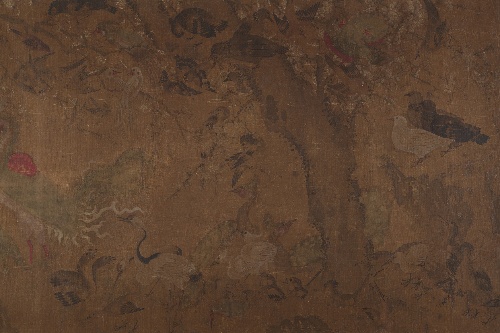
Artist: Unidentified artist
Object type: Handscroll
Classification: Paintings
Medium: Handscroll; color on silk
Culture: China
Period: Ming dynasty (?) (1368–1644)
Dimensions: 19 1/2 x 263 in. (49.5 x 668.0 cm)
Department: Asian Art
Credit line: Seymour Fund, 1954
Accession year: 1954
Repository: Metropolitan Museum of Art, New York, NY
Tags: Birds